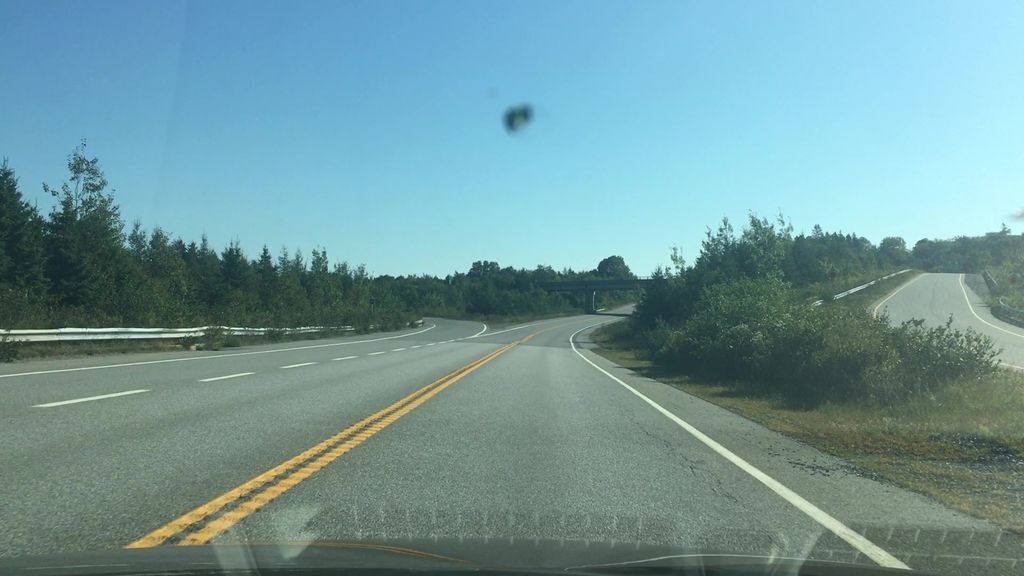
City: halifax